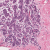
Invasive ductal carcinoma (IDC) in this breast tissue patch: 0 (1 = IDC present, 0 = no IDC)